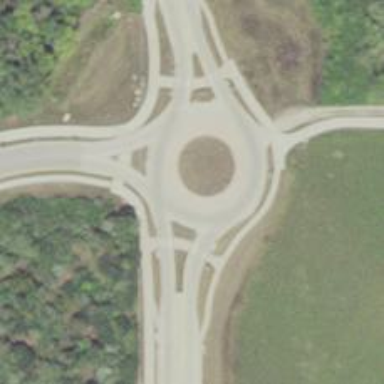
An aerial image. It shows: Roundabout at tertiary road junction.